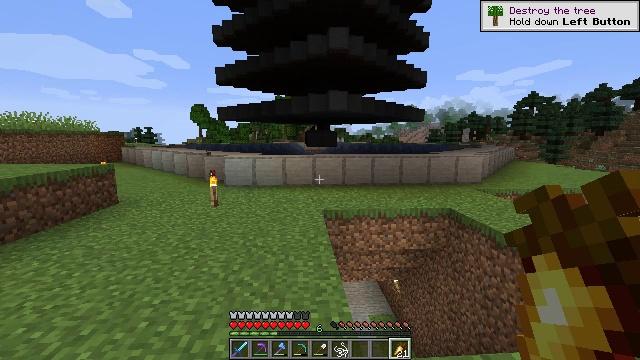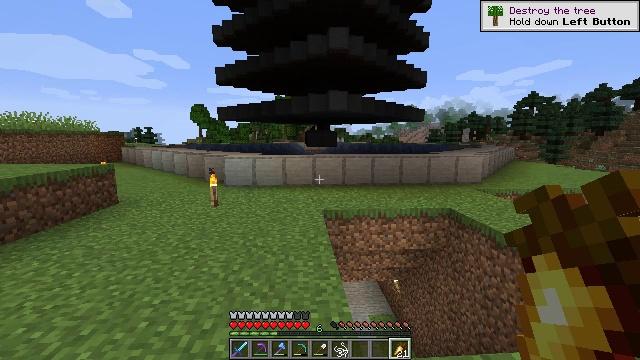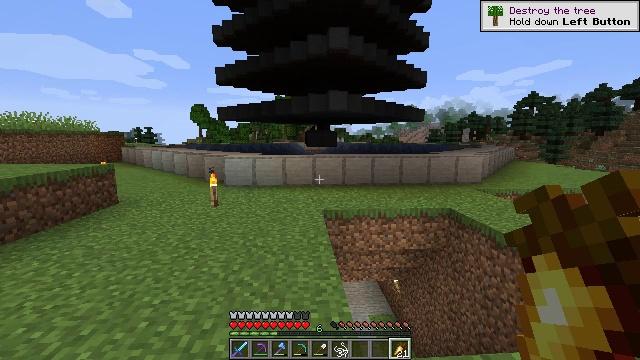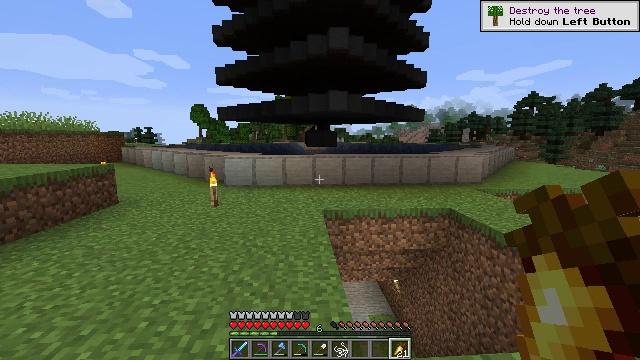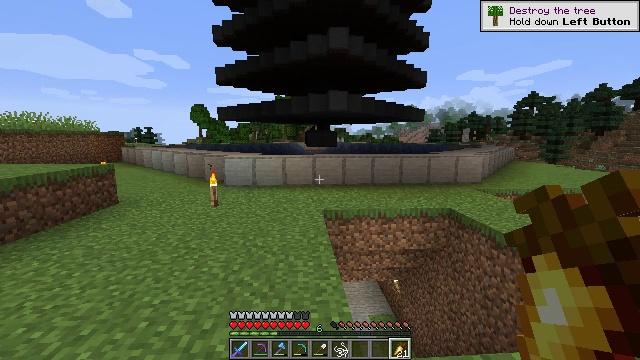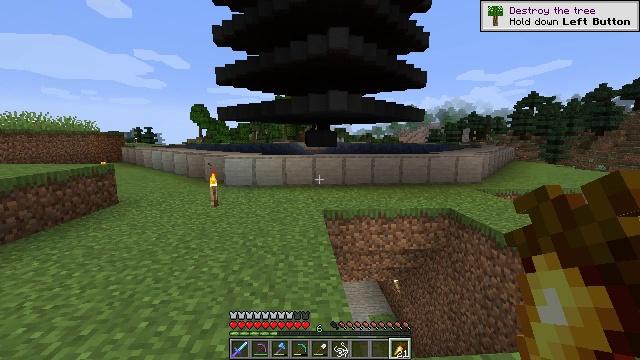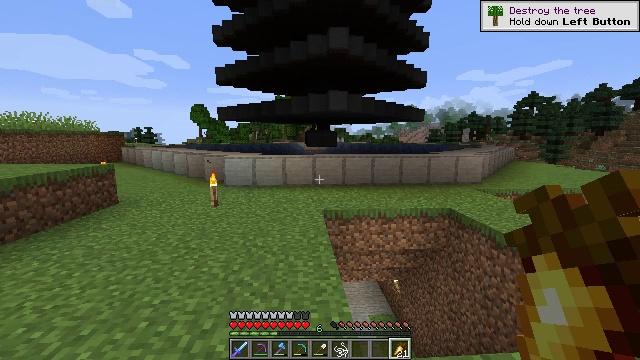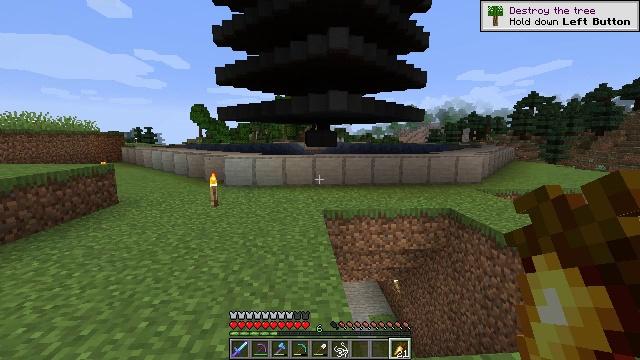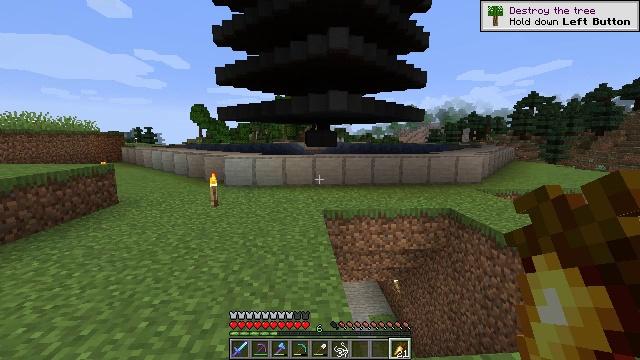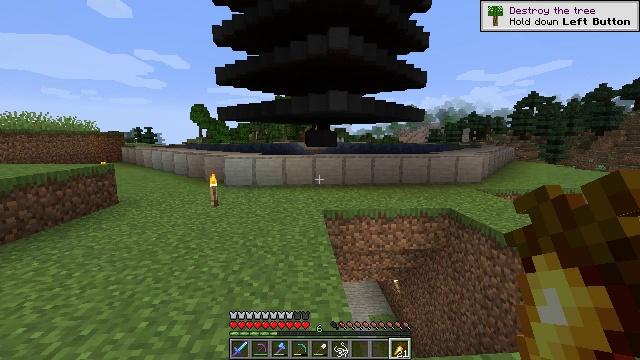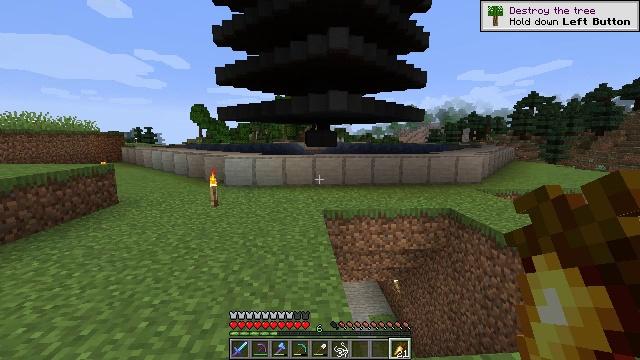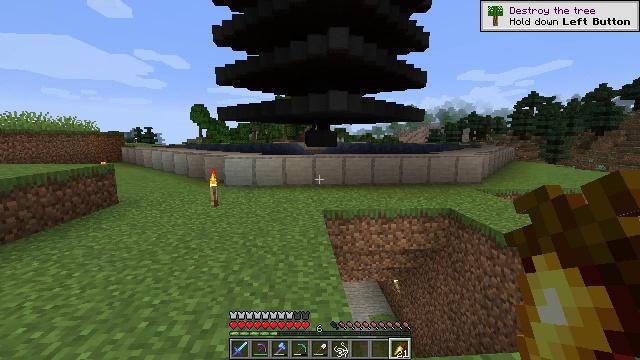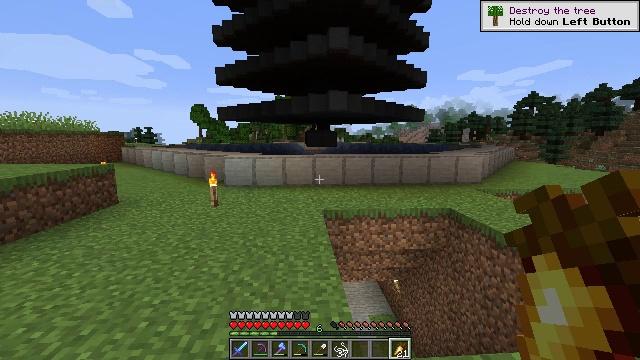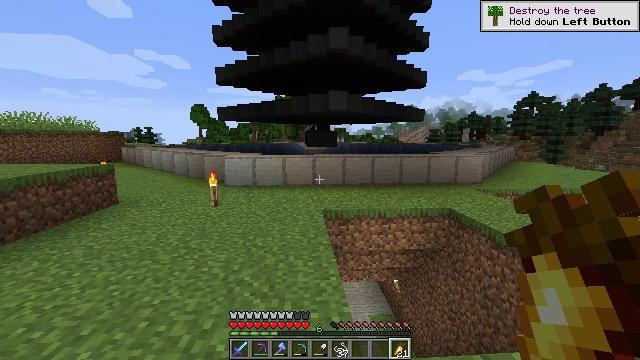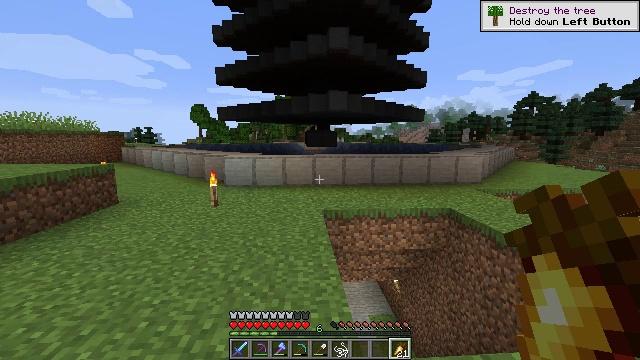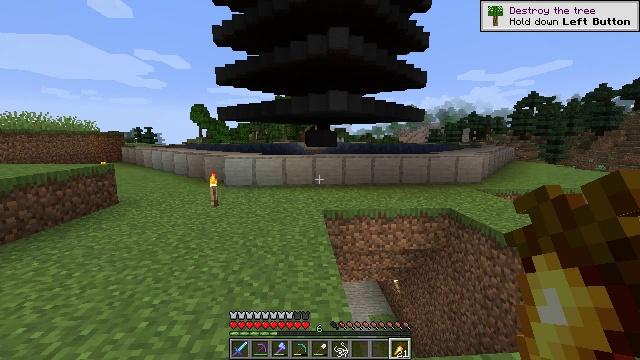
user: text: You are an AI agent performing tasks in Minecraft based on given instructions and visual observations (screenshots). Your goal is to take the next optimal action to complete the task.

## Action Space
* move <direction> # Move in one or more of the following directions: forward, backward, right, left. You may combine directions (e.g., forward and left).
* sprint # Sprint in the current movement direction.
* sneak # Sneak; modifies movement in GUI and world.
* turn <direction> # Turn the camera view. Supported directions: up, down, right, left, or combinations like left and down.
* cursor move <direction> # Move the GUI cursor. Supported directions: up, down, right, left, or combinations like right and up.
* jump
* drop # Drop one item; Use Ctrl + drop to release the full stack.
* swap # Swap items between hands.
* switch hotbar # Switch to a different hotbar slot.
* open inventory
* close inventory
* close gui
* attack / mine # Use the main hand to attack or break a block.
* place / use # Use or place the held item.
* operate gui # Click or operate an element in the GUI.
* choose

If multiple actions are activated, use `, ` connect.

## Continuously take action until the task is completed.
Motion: motion action
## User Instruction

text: Smelt stone into a smooth stone.
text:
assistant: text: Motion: no_op
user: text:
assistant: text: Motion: no_op
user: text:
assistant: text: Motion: no_op
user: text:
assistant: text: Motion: no_op
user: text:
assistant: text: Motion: no_op
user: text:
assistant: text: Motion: no_op
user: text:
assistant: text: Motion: no_op
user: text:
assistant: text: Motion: no_op
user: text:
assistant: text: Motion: no_op
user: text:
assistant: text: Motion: no_op
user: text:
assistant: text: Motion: no_op
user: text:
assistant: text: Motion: no_op
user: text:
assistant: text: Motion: no_op
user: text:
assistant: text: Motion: no_op
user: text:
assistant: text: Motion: no_op
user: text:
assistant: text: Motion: no_op
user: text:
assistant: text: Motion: no_op
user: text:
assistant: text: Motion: no_op
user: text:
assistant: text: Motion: no_op
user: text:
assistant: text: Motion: no_op
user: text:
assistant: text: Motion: no_op
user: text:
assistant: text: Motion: no_op
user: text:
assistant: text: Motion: no_op
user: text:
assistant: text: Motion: no_op
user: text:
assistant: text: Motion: no_op
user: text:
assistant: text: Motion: no_op
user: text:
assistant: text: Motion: no_op
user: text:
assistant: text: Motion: no_op
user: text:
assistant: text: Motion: no_op
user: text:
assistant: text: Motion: no_op